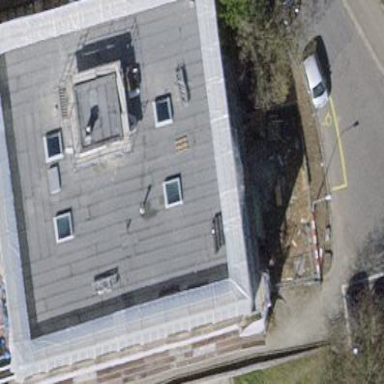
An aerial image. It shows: Hospital building with flat roof.